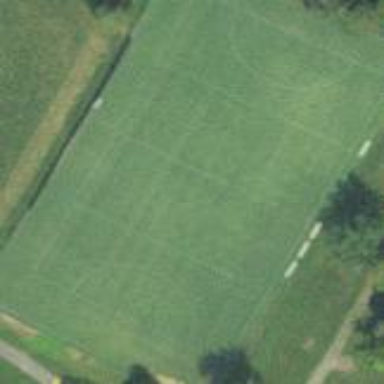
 used for leisure and sports activities."